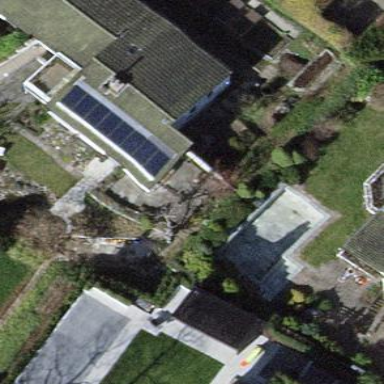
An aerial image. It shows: View of roof of building.